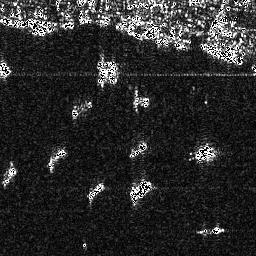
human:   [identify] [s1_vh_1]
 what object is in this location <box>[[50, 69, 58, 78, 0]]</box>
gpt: <ref>1 medium ship at the bottom</ref>

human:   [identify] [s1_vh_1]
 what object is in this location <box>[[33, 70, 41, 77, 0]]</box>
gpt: <ref>1 small ship at the bottom</ref>

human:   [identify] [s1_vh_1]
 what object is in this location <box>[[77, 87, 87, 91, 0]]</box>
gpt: <ref>1 small ship at the bottom right</ref>

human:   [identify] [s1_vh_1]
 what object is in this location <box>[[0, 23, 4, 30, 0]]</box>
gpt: <ref>1 small ship at the top left</ref>

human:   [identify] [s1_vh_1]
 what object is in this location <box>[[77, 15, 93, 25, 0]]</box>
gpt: <ref>1 medium ship at the top right</ref>